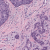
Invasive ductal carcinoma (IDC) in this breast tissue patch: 1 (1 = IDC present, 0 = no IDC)